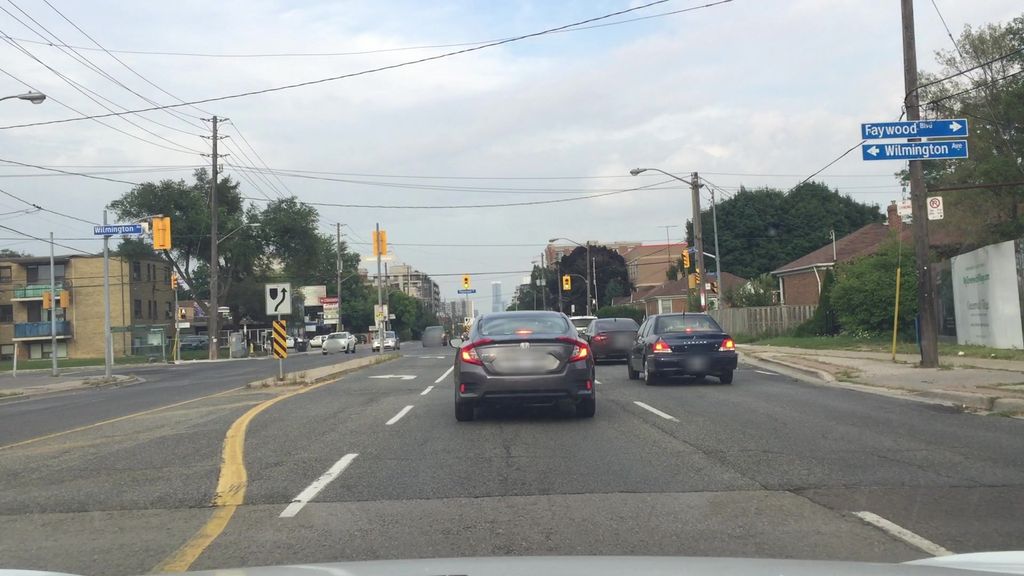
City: toronto